Question: Soon after starting a new project I realized, that I'm not getting the correct syntax highlighting for my RSpec files.
At first I thought this is just because of my project specific '.vimrc', which are loaded via 'set exrc'. But even after I deleted it, it didn't help.
I also thought that the problem is in the spec file itself, that it doesn't get recognized as RSpec, so I took a file from another project, copied it over, and it still isn't getting properly highlighted.

This is the same file opened in two different places. The one on the left is in the original project, where it does get highlighting, and the one on the right is the copied version.
The same thing happens for all the RSpec files in that one project, but it seems to work everywhere else.
<URL>, but I don't think that's of any relevance, because I never had this issue before, only in this specific project.
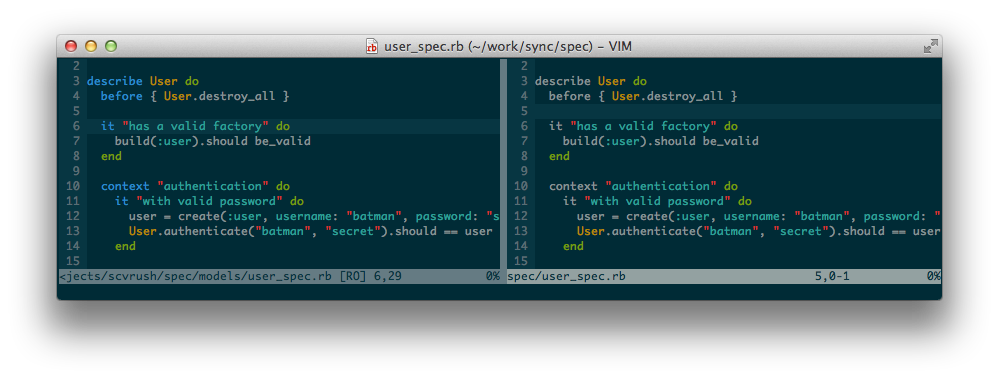
Answer: You're using janus so you have rails.vim installed. As you can see <URL>, that plugin defines the syntax methods for you and that's the reason why you have the RSpec syntax enabled only in rails projects.
If you want to enable that syntaxt in each spec file you can add the following to your vimrc:
'''
autocmd BufRead *_spec.rb syn keyword rubyRspec describe context it specify it_should_behave_like before after setup subject its shared_examples_for shared_context let
highlight def link rubyRspec Function
'''